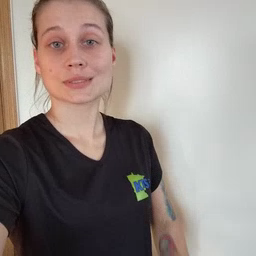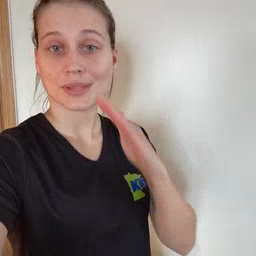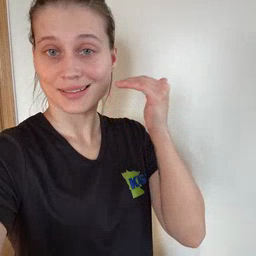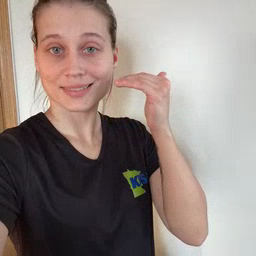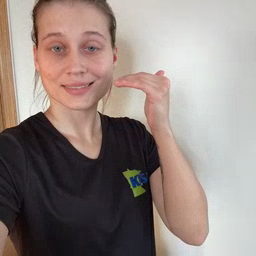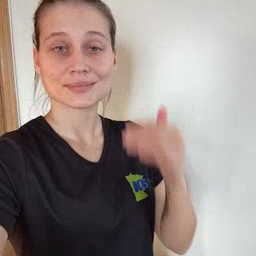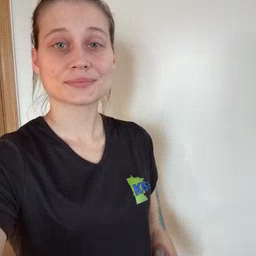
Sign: smile